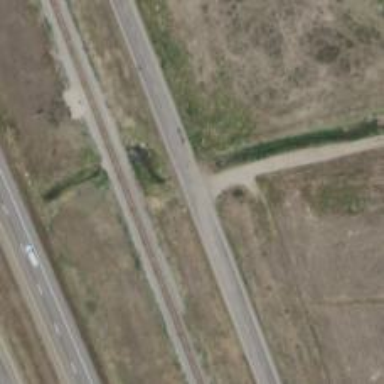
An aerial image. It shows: Tertiary road.